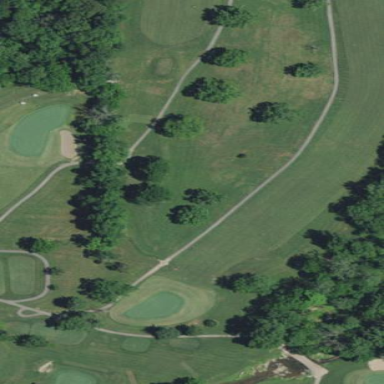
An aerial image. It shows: Golf fairway surrounded by grass.